Frequency: 75000
Velocity: 0,2325
Power: 25,1
Pulse duration: 0,0000001
Pass count: 1
Magnification: 10
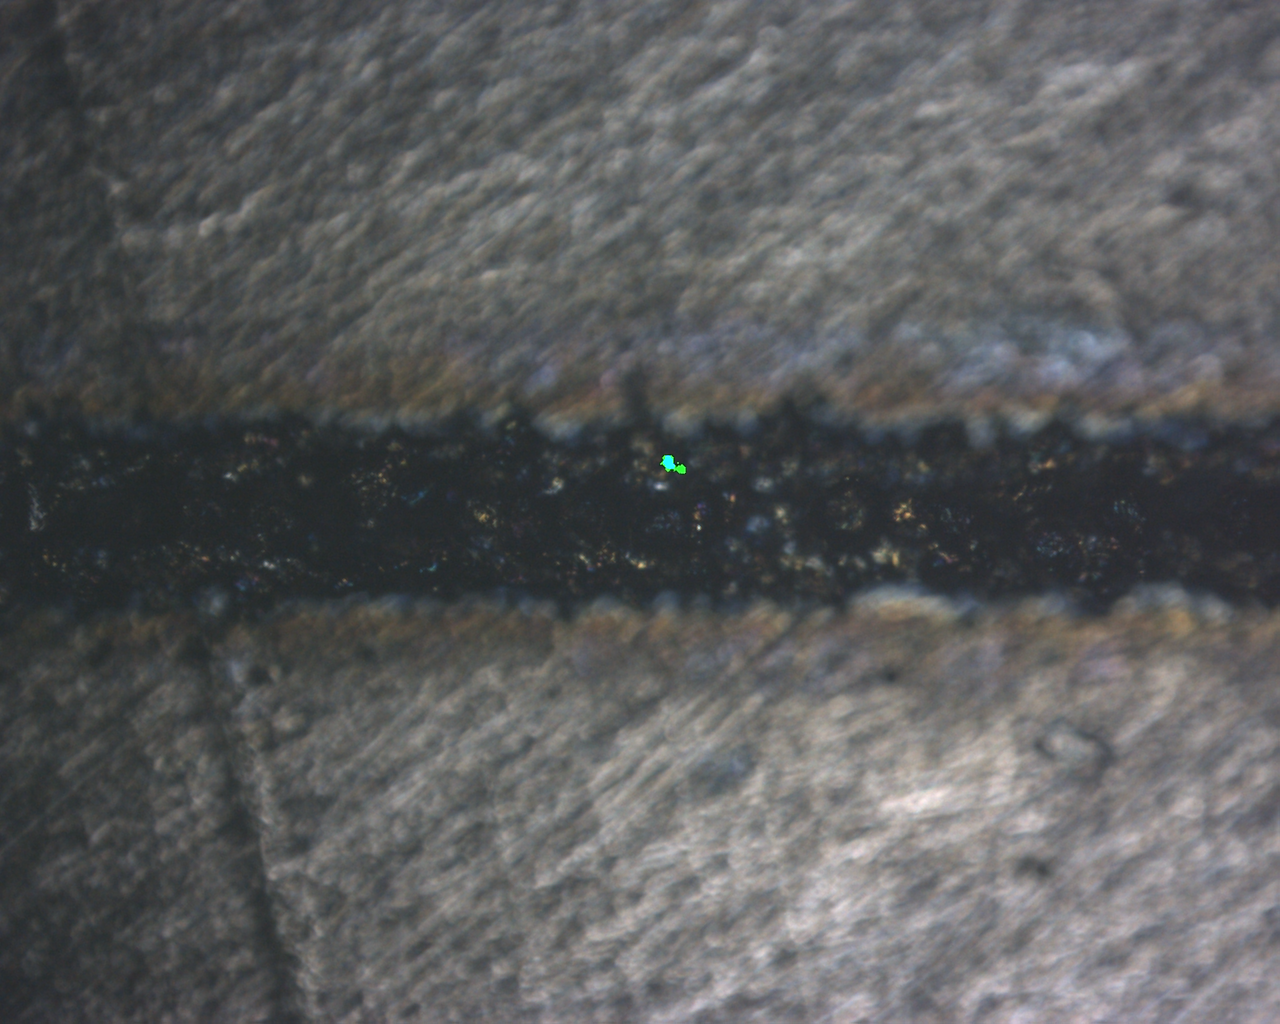
Measured width: 141.123
Other width: 67.171